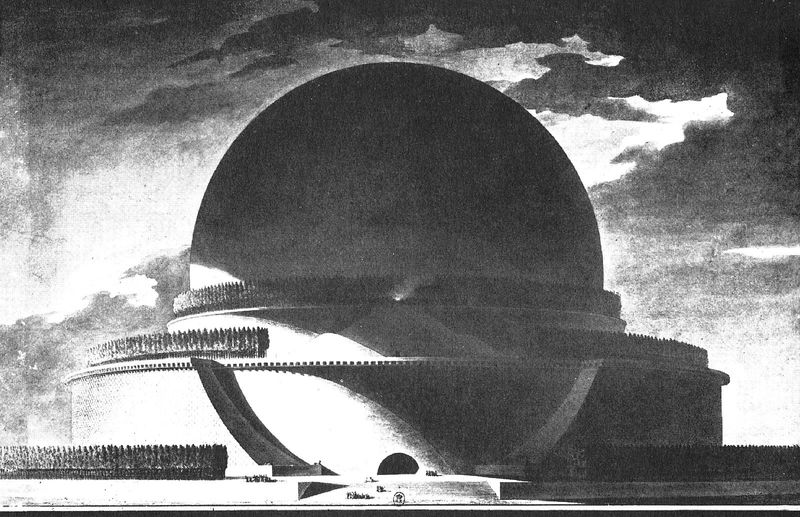
Titel: Plan des Newton-Kenotaphs von Boullée
Künstler: Etienne-Louis Boullée
Schlagwörter: baum, himmel, schatten, wolken, menschen, licht, schwarz, zeichnung, gebäude, haus, sonne, bogen, modern, grafik, treppe, treppen, soldaten, stufe, tor, foto, eingang, torbogen, kugel